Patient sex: F
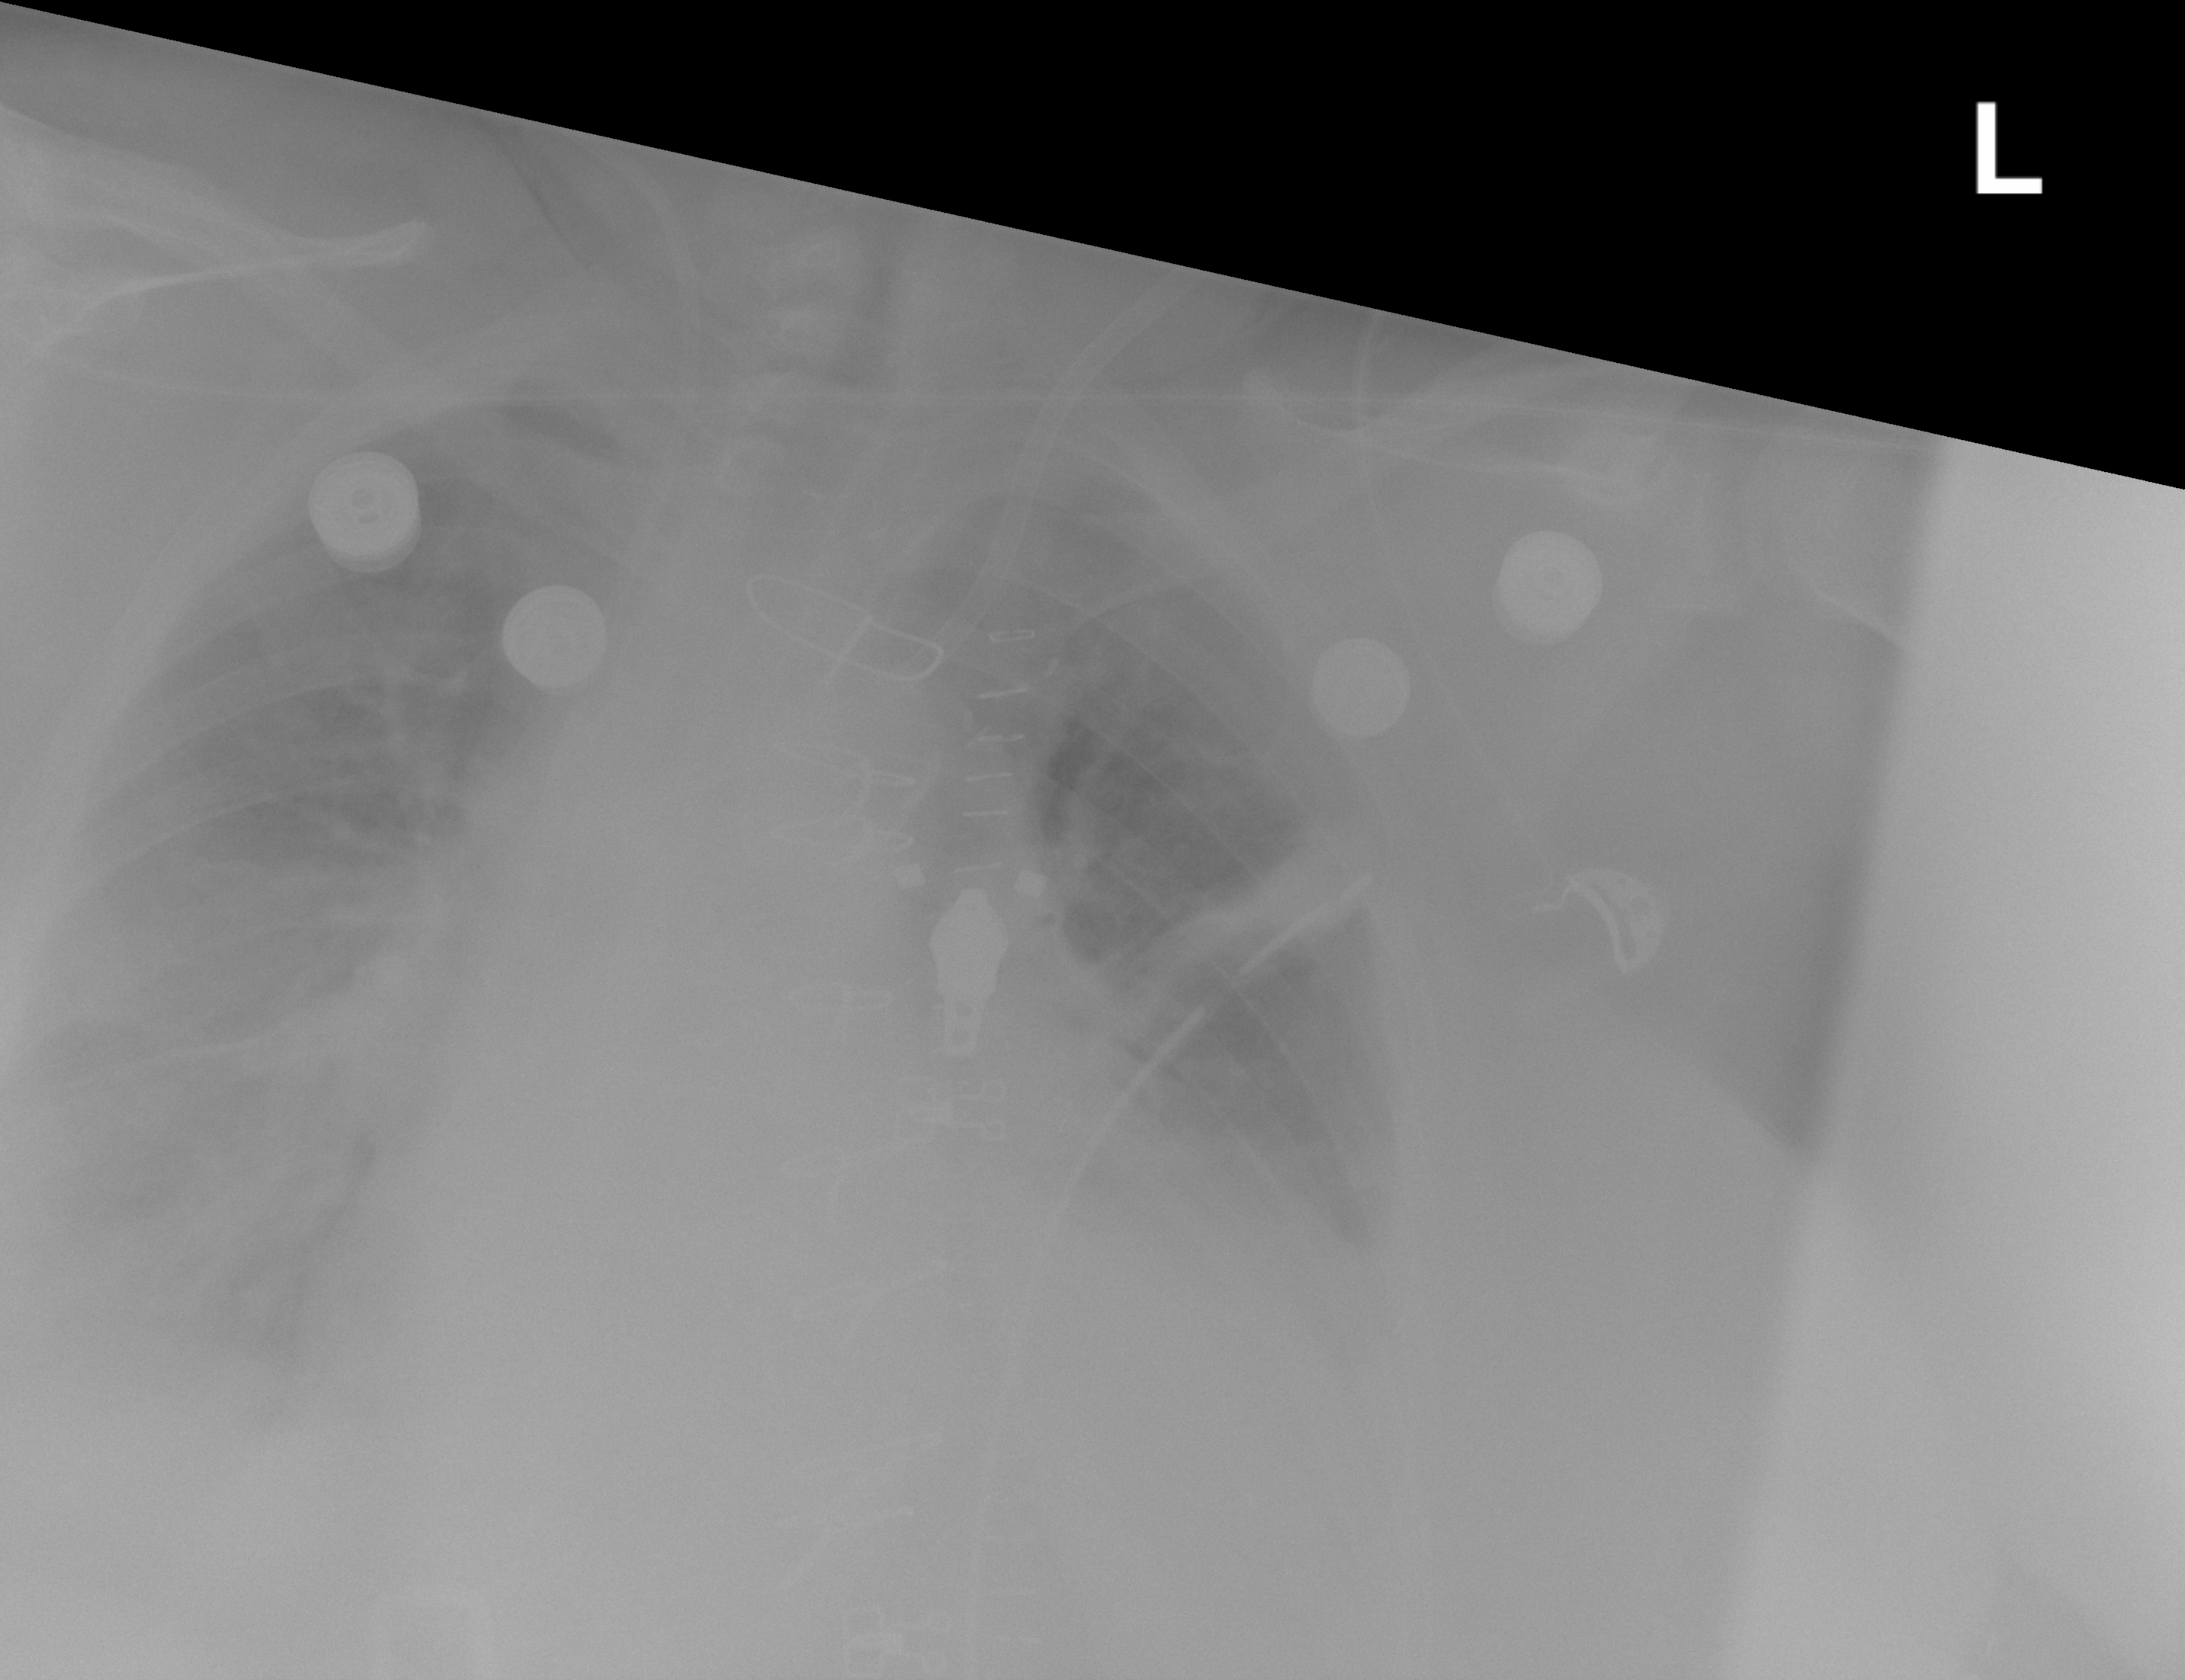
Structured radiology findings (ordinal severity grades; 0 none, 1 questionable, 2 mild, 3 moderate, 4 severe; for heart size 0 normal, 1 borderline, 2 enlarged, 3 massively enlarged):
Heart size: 3
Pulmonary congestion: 2
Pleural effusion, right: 0
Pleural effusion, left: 2
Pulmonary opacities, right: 2
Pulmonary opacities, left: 0
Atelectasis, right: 2
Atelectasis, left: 2